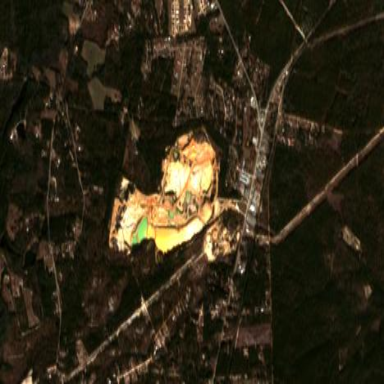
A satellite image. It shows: Quarry area.